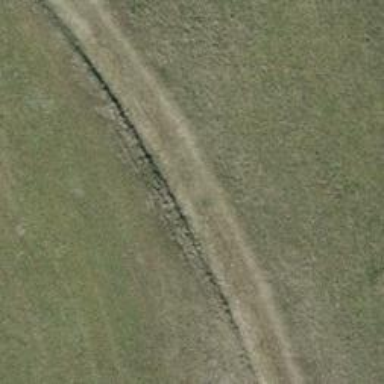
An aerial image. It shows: Track road with grass surface.